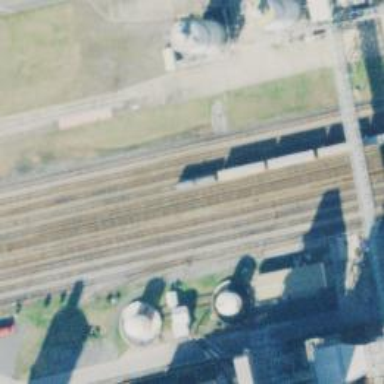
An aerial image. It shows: Rail spur service.